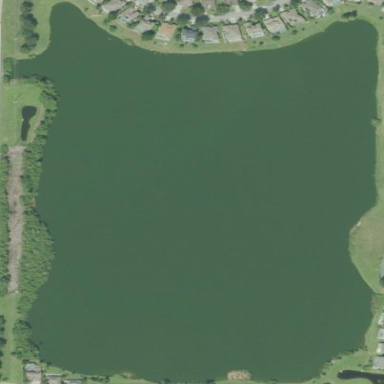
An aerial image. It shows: Beautiful lake surrounded by nature.